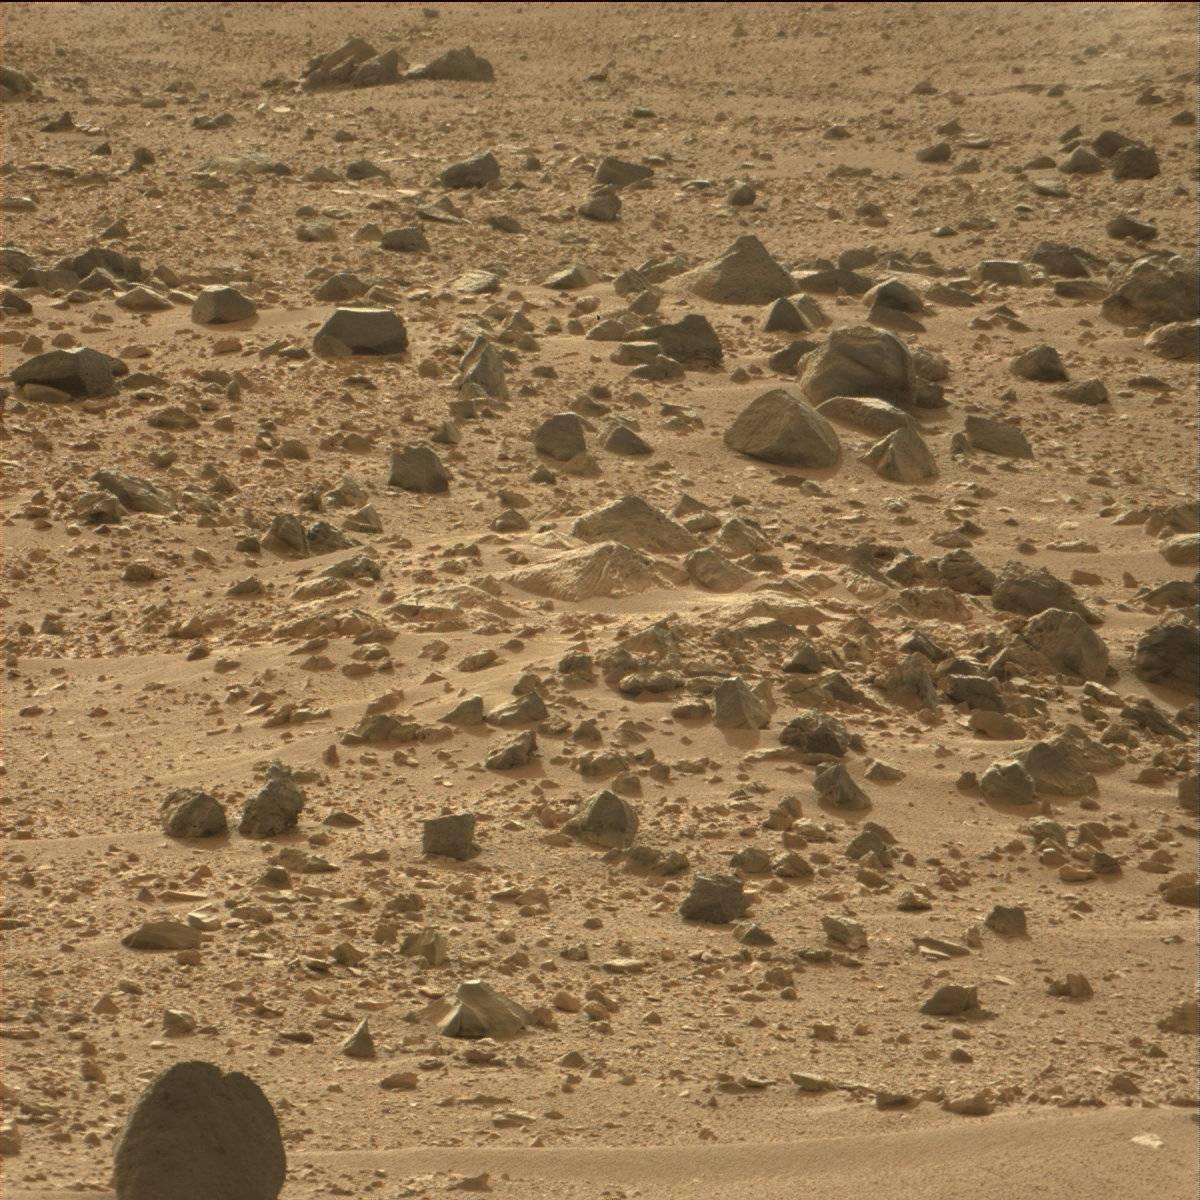
Terrain classes present: Bedrock, Rock, Sand / Soil